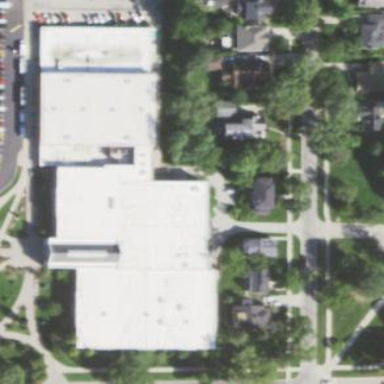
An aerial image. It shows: University building located within sports center.